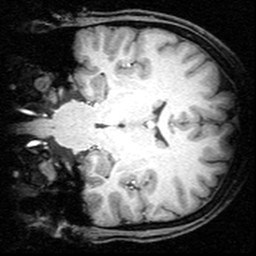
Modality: T1w
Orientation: coronal
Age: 22
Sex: female